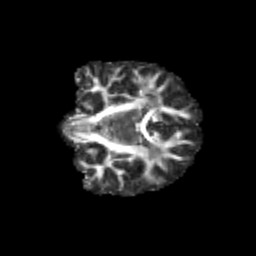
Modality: FA
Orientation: coronal
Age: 11
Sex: female
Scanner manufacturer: siemens
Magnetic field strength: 3 T
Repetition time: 3.8 s
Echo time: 0.07 s